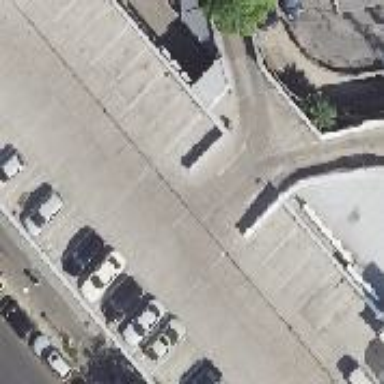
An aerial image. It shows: Ramp as part of building.